Question: What payment app is shown?
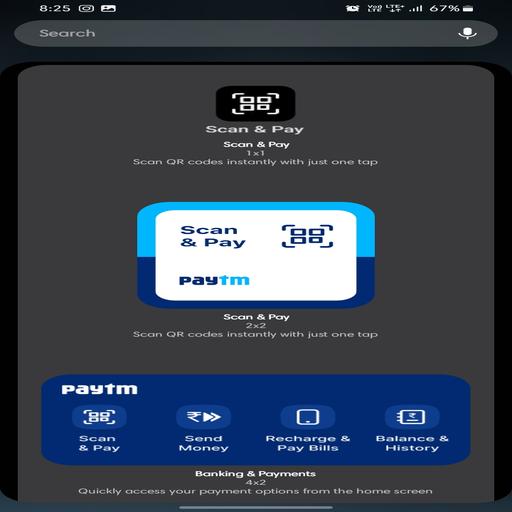
Answer: Paytm